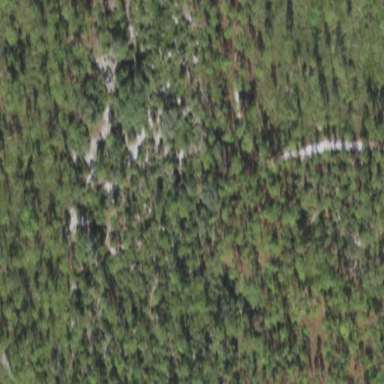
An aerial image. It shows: Forest area.